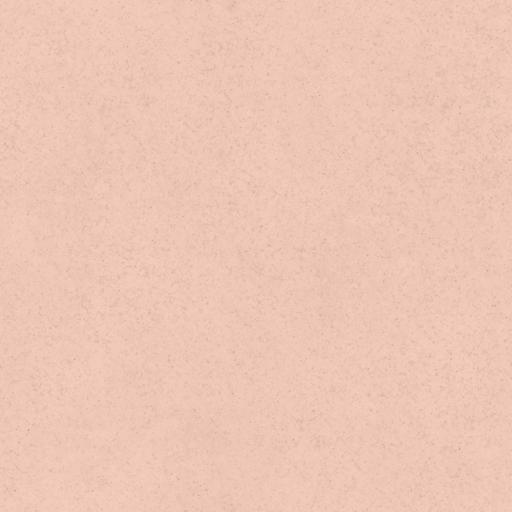
Tags: clean copper metal shiny